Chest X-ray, AP view. Patient: 23 years old, sex F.
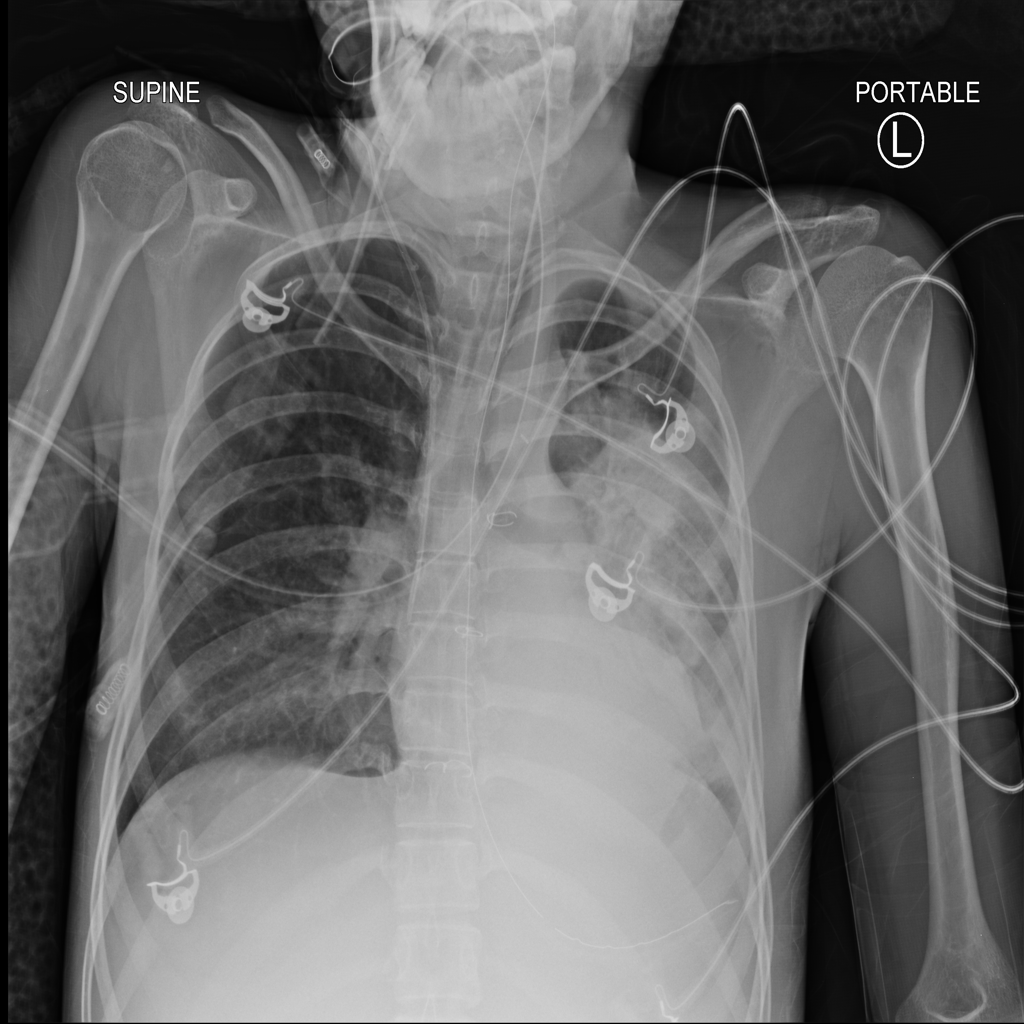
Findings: Consolidation